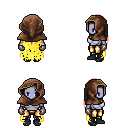
a pixel art fantasy rpg character, female body template, dark elf, purple skin, yellow tattered cape, gold greaves, red ponytail hairstyle, cloth hood, metal gloves, black shoes, four views (front, back, left, right), 2x2 character sprite sheet, small pixel art, hard edges, no anti-aliasing